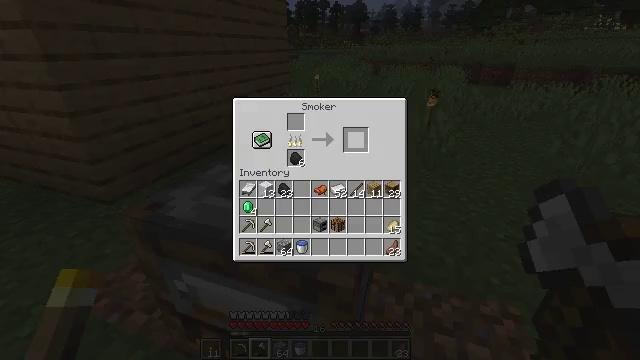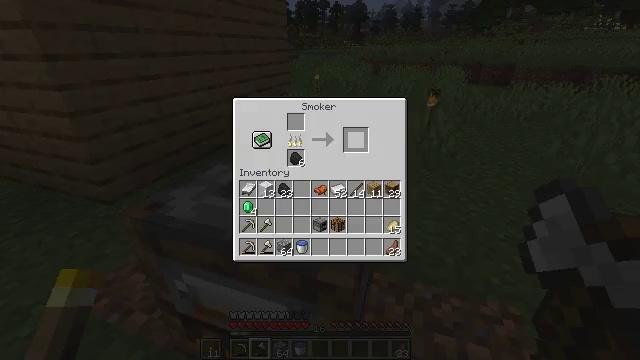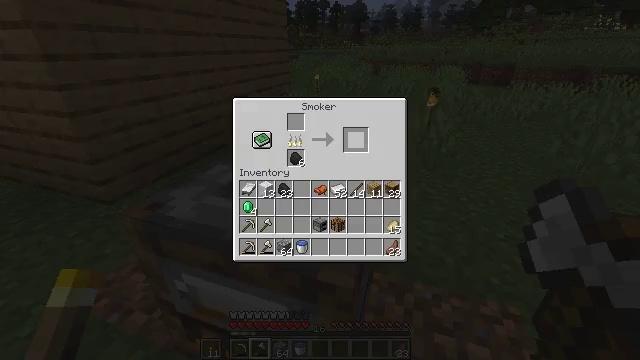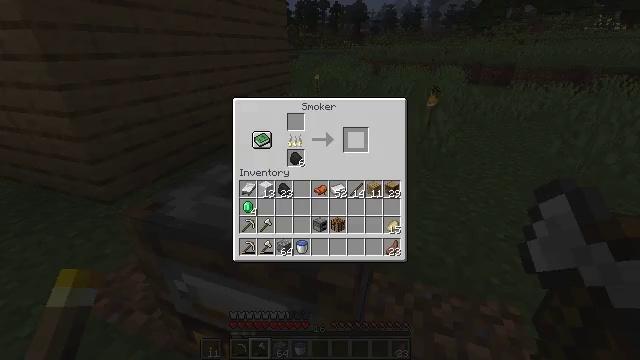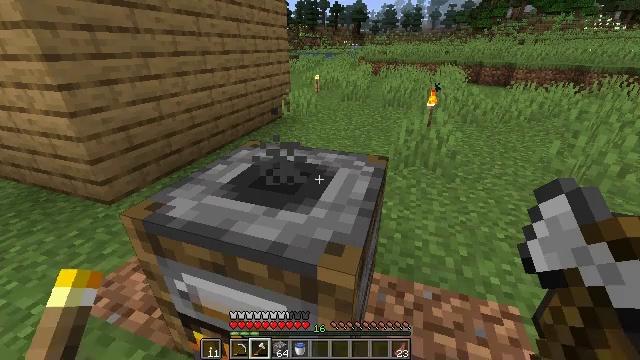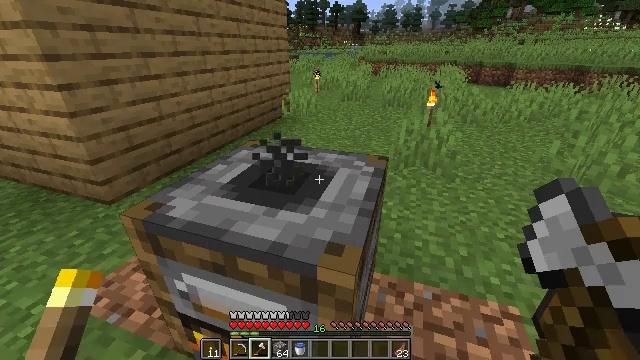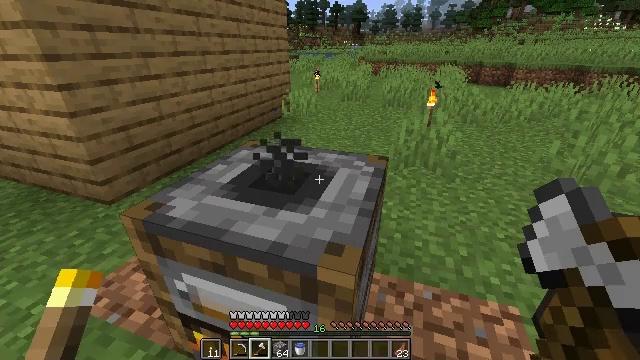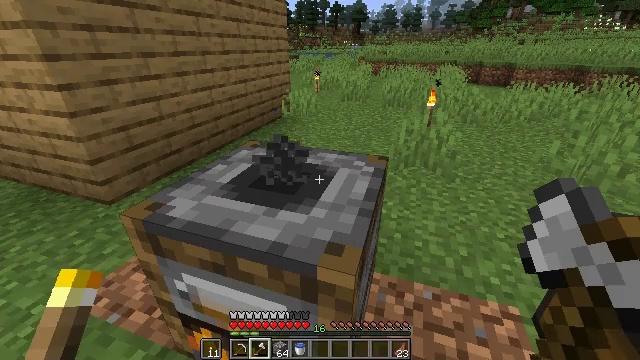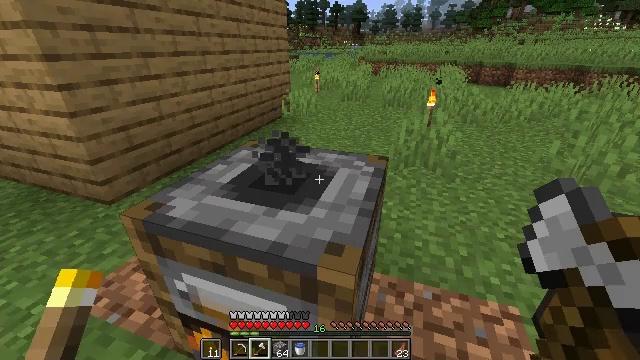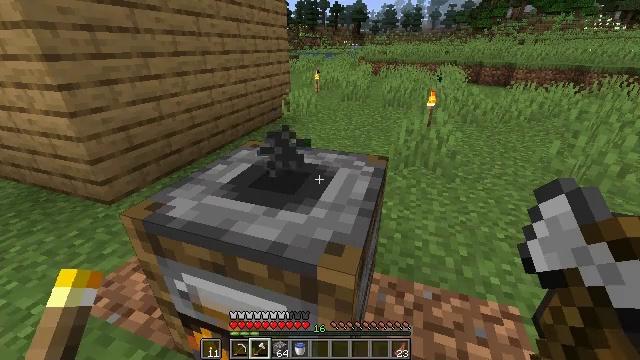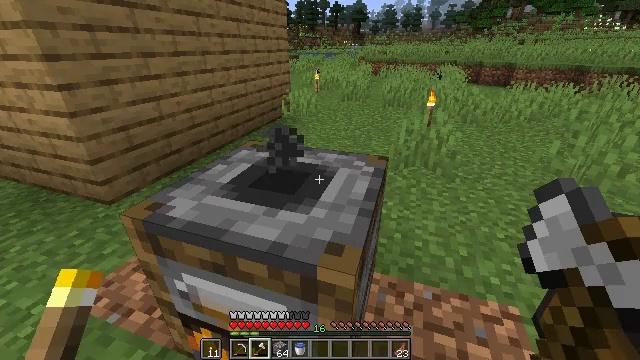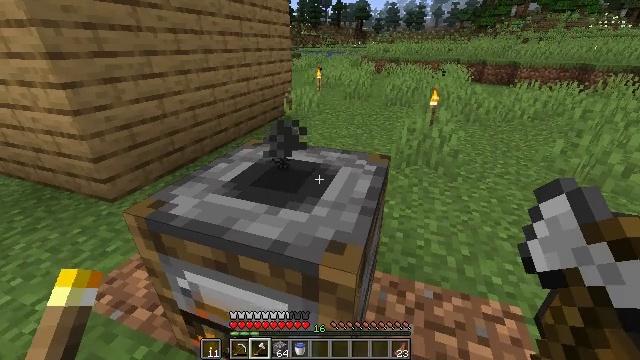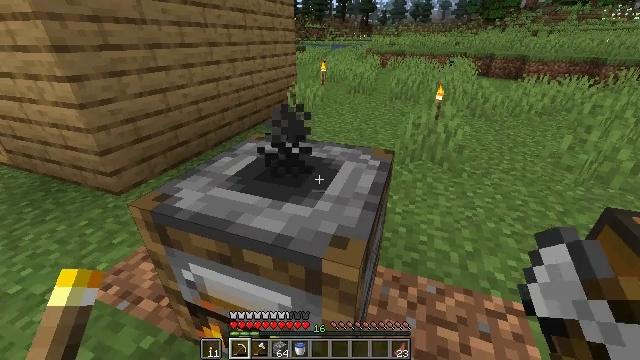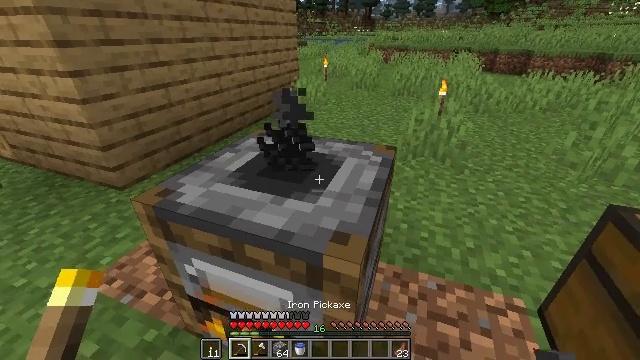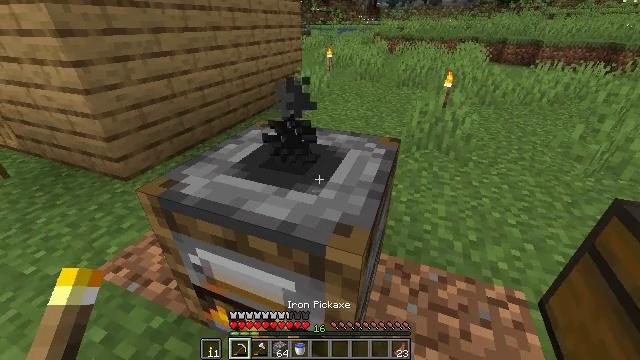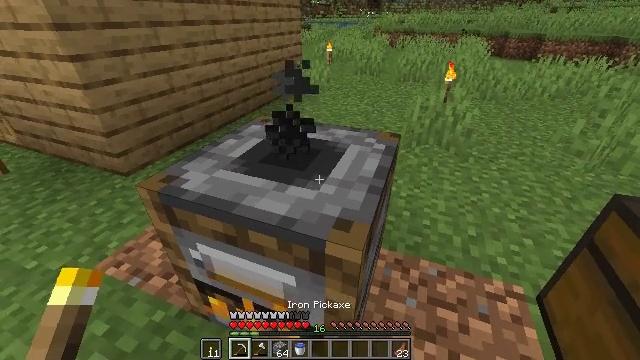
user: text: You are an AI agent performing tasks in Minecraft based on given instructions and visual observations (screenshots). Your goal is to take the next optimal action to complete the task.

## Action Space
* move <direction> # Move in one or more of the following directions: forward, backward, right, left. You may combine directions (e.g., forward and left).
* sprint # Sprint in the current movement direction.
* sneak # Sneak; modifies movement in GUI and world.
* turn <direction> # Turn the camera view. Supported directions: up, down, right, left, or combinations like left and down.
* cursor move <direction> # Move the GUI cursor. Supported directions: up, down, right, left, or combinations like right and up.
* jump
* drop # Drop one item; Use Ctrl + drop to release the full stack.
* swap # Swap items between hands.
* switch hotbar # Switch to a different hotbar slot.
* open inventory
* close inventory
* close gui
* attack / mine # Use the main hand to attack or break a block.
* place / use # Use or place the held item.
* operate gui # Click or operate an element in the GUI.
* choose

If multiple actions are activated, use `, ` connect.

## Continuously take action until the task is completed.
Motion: motion action
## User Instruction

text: Left-click on the smoker to mine it.
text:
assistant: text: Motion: open gui
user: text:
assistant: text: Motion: no_op
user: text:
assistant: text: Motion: no_op
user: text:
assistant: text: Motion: no_op
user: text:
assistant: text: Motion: close gui
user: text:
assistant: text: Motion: no_op
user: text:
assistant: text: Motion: no_op
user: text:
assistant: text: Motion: no_op
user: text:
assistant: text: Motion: no_op
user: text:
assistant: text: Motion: no_op
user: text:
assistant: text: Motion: no_op
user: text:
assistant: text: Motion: turn down, switch to hotbar 1
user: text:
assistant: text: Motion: switch to hotbar 1
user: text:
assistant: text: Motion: turn down, switch to hotbar 1
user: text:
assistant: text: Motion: turn down
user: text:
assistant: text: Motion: attack / mine
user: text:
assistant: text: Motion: turn down, attack / mine
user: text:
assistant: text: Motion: turn down, attack / mine
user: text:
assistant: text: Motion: turn down, attack / mine
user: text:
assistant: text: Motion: attack / mine
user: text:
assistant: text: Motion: turn right, attack / mine
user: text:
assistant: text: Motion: attack / mine
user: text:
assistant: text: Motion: attack / mine
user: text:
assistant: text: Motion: attack / mine
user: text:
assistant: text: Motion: attack / mine
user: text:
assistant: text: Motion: attack / mine
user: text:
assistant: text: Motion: attack / mine
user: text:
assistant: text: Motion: attack / mine
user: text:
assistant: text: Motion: turn right, attack / mine
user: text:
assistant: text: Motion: attack / mine